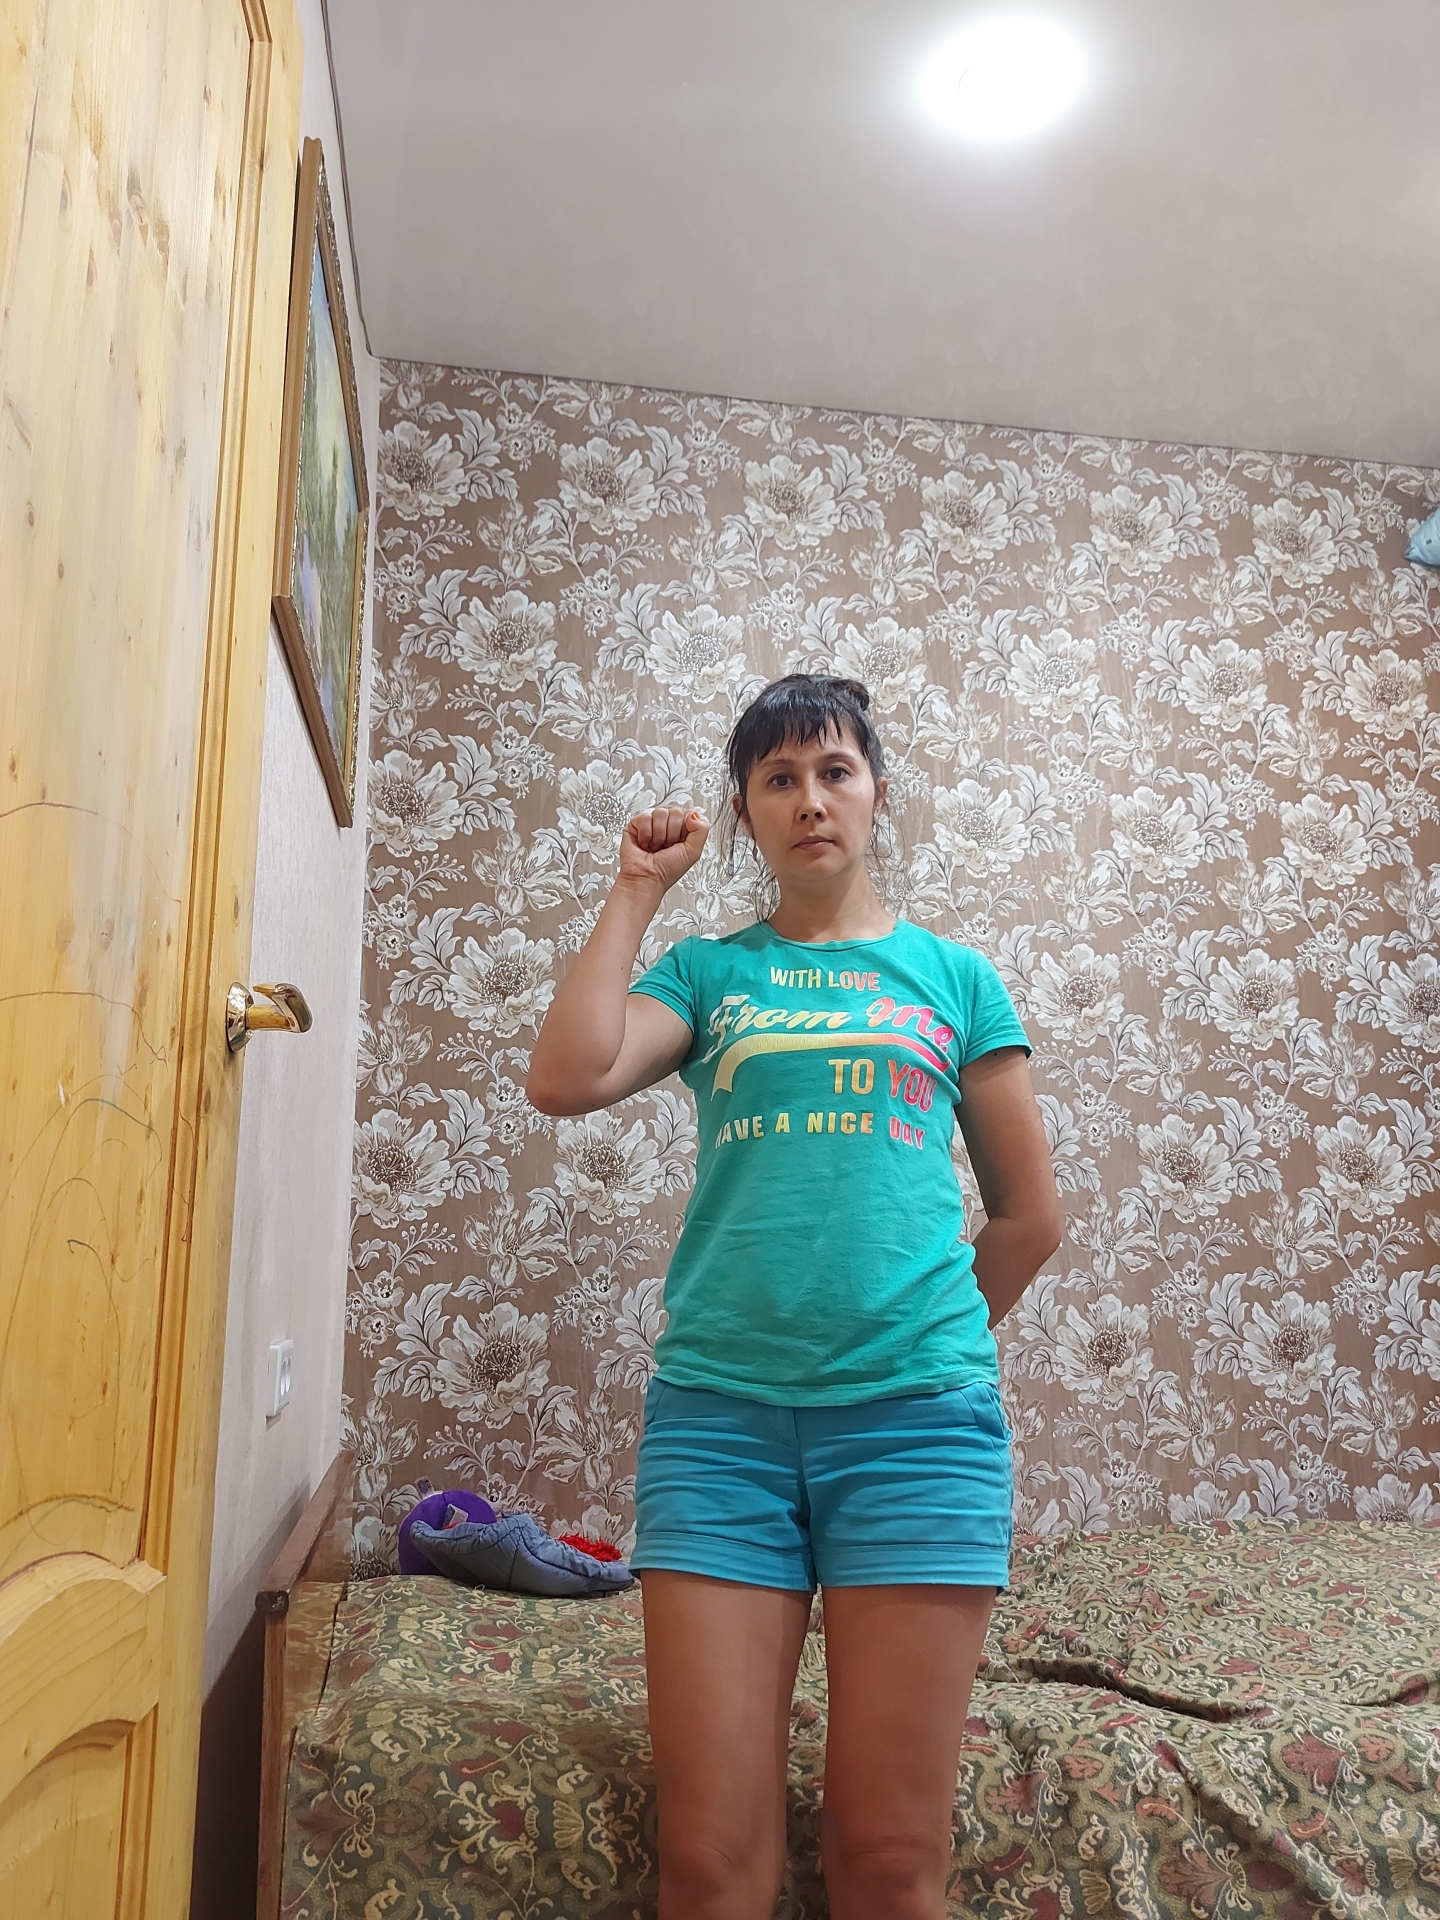
Label: clear